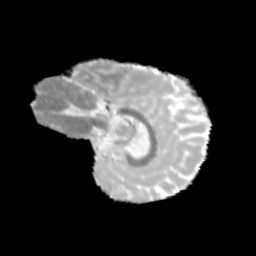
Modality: MD
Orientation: sagittal
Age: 9
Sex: male
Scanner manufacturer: siemens
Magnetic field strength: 3 T
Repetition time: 3.8 s
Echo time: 0.07 s